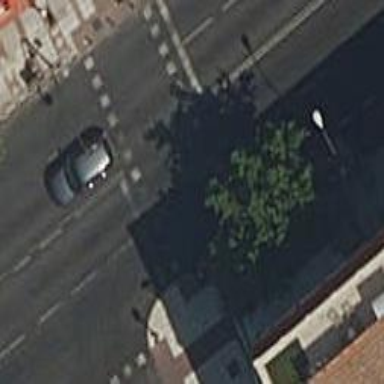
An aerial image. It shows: Zebra crossing with traffic signals. The crossing is marked by traffic lights.